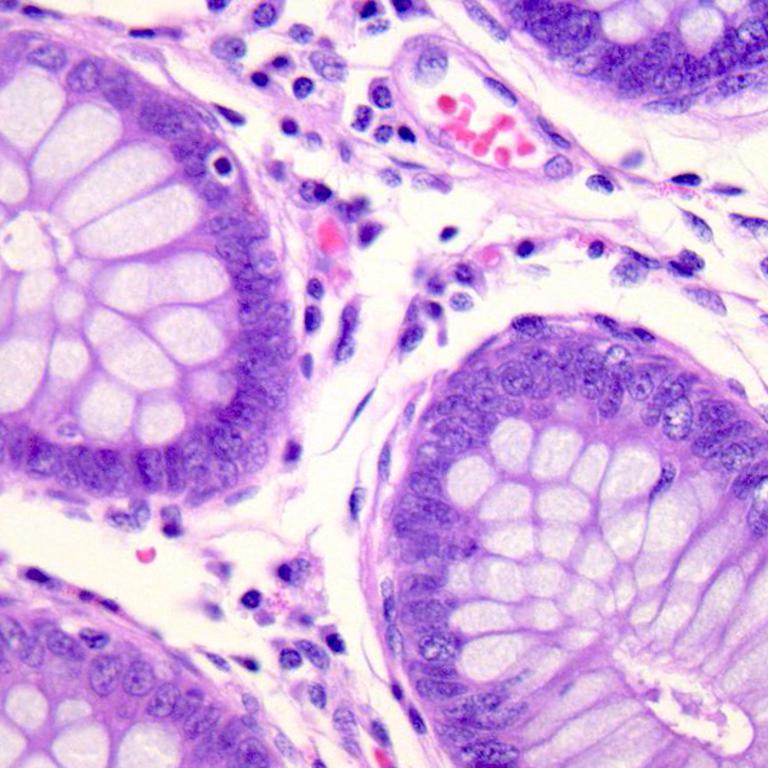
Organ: colon
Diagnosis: benign